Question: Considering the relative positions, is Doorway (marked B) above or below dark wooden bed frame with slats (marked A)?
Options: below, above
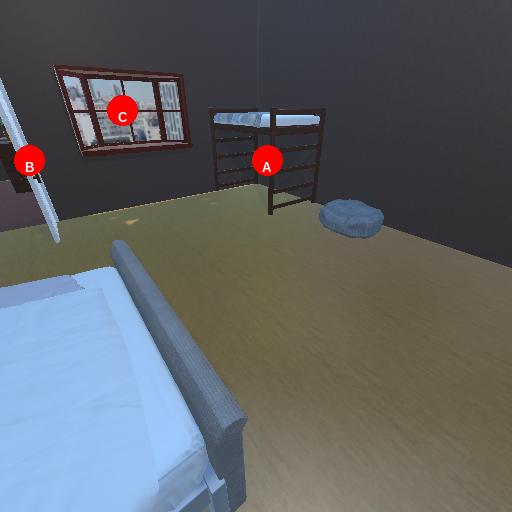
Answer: below